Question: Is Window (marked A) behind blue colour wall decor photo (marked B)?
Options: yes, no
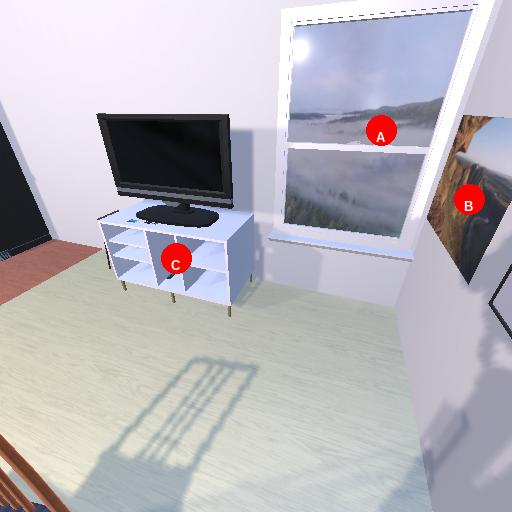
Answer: yes